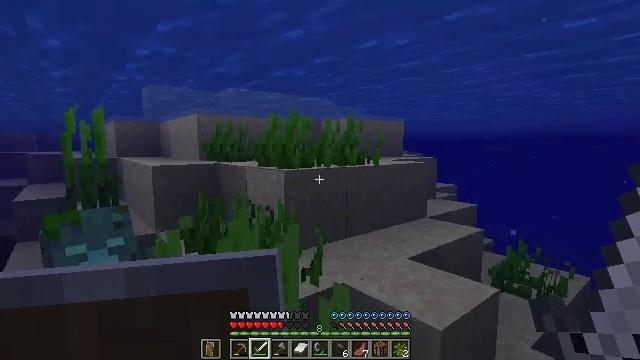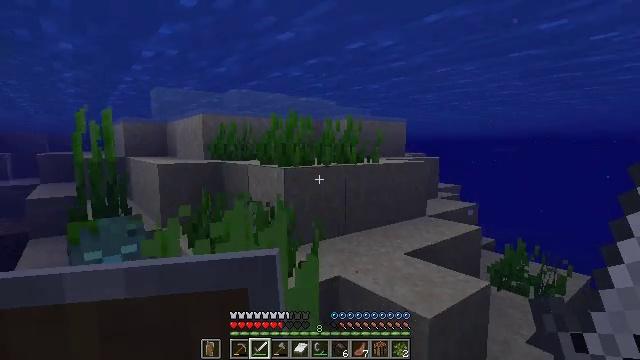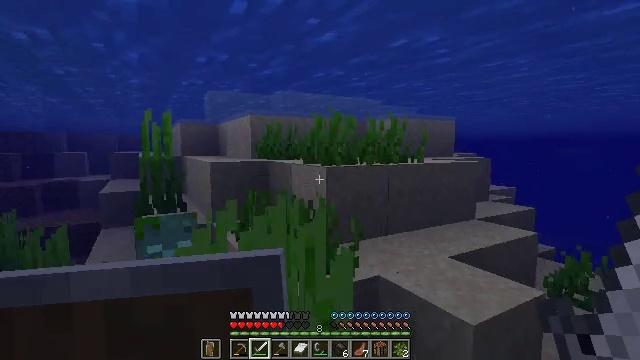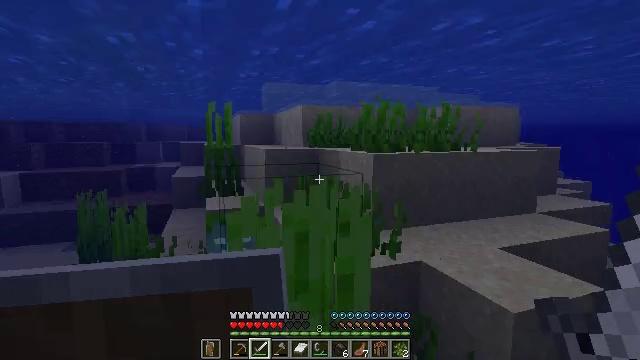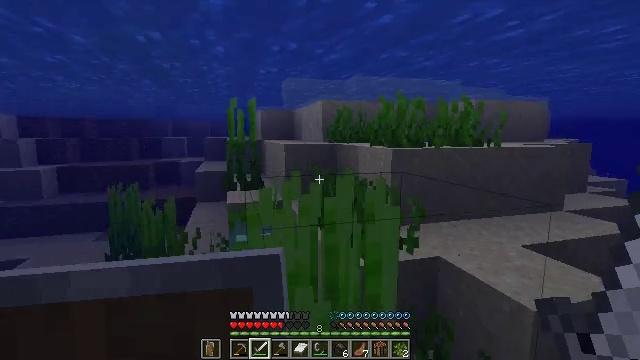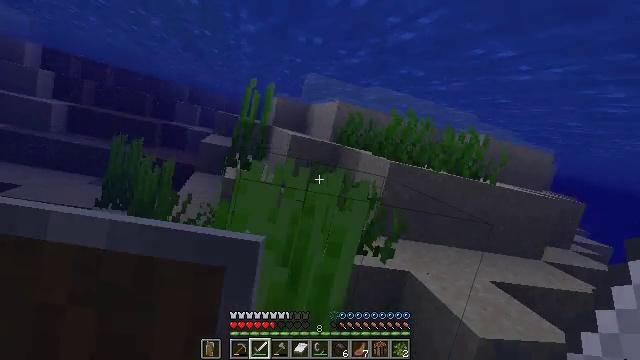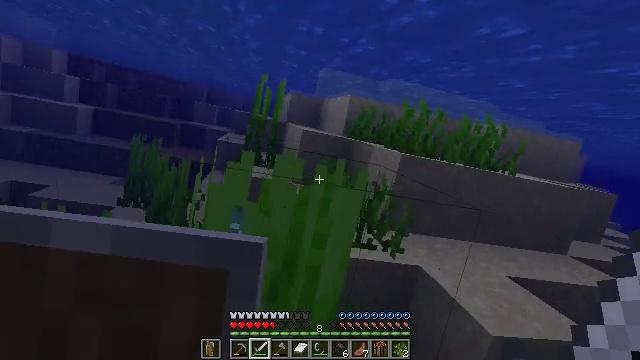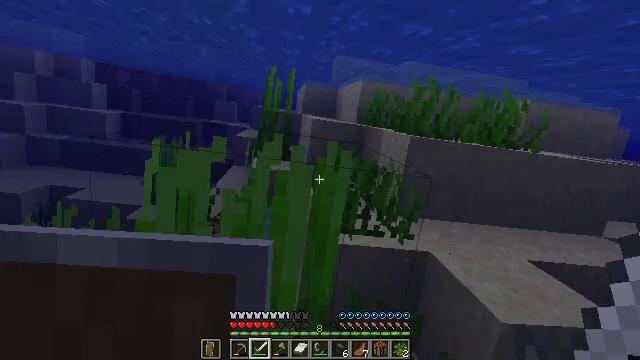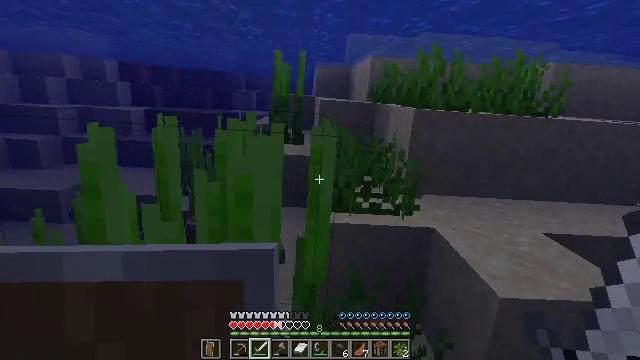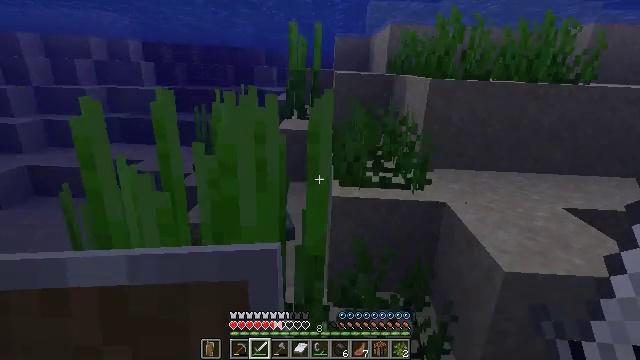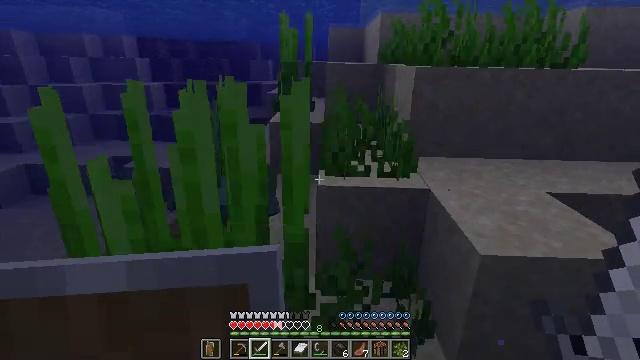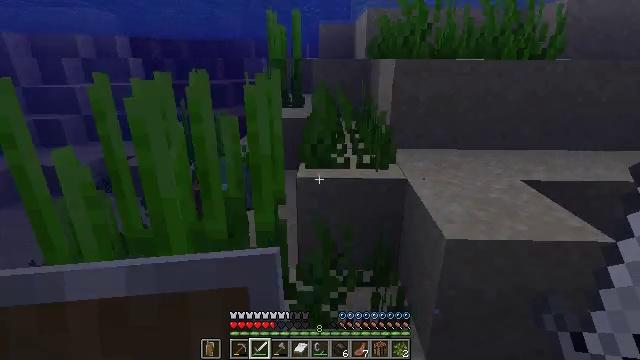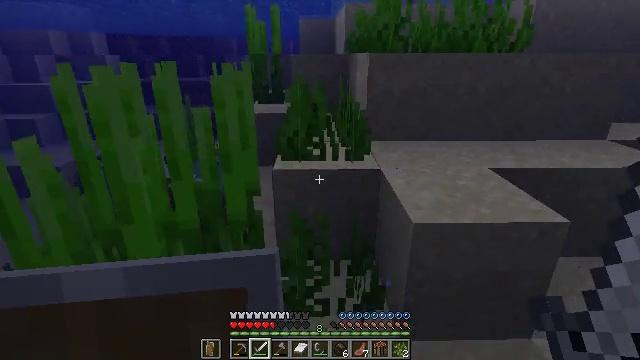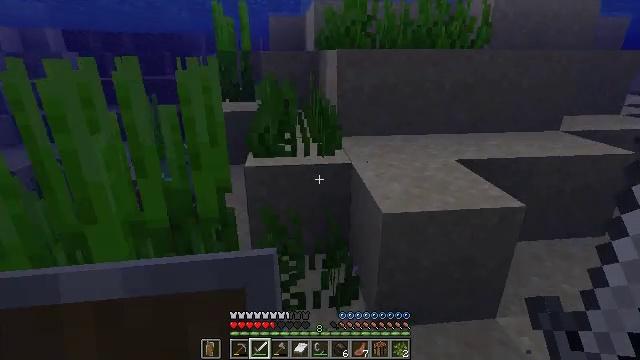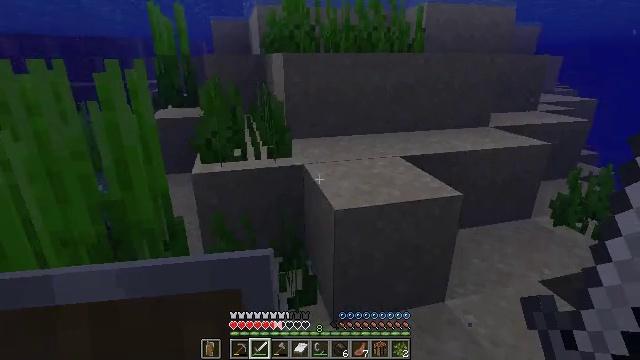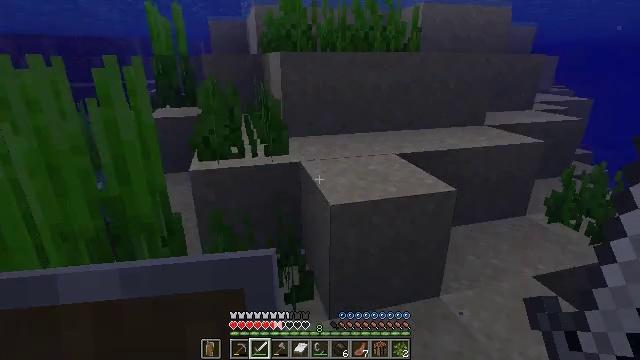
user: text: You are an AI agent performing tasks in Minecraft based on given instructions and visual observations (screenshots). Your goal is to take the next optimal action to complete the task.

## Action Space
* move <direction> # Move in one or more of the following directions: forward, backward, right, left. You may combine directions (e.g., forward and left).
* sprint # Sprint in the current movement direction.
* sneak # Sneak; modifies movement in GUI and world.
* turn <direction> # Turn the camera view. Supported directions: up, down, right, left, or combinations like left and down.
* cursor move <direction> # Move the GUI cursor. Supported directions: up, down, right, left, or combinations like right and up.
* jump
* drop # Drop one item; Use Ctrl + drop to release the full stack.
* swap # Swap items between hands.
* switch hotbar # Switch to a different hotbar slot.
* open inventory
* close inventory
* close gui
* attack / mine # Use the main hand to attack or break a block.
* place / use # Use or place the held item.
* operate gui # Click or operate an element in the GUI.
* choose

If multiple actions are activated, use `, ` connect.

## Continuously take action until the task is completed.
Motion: motion action
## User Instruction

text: Kill a drowned.
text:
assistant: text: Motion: move back and move right, turn left
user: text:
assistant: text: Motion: move back and move right, turn left
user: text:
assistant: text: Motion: move back and move right, turn left and down
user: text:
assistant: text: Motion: move back and move right, turn left
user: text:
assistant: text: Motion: move back and move right
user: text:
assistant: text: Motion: move back and move right, turn left and down
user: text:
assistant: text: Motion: move back and move right, turn left and down
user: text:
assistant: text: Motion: move back and move right, turn left and down
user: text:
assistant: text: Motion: move back and move right, turn left and down
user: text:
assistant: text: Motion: move back and move right, turn down
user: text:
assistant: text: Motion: move back and move left
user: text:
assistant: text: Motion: move back and move left, turn right
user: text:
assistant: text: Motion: move back and move left, turn right
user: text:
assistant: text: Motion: move back and move left, turn right
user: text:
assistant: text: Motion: move back and move left
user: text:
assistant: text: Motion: move back and move left
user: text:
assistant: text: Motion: move back and move left, turn left
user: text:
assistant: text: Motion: move back and move left, turn left and down
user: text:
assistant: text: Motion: move left, turn left and down
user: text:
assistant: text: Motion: move left, turn left and down
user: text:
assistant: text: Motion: move left, turn left and down
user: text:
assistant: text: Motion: move left, turn left
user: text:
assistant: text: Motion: move left
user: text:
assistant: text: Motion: move left
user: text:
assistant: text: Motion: move left
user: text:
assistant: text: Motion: move left, turn right
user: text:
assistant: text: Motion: move left
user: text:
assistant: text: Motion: move left
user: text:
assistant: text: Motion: move left, turn left
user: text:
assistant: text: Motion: move left, turn left